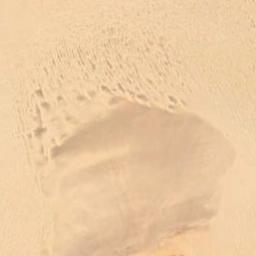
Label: desert